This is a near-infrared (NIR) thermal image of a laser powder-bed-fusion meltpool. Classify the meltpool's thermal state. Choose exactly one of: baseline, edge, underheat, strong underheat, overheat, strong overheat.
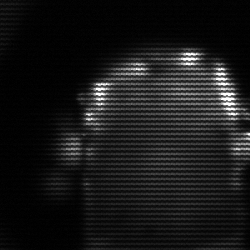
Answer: baseline